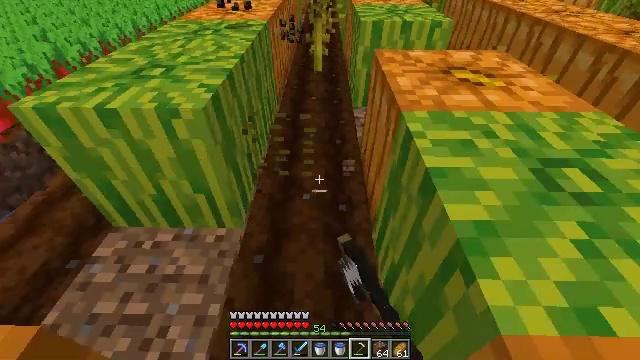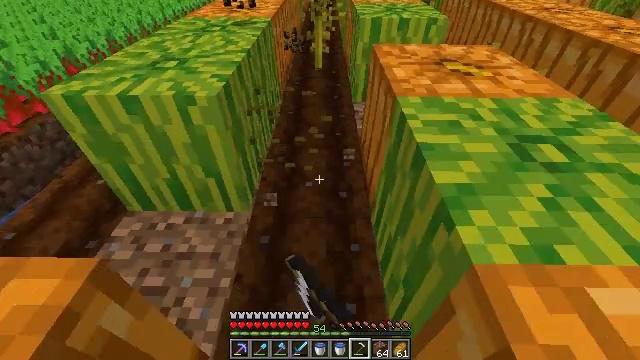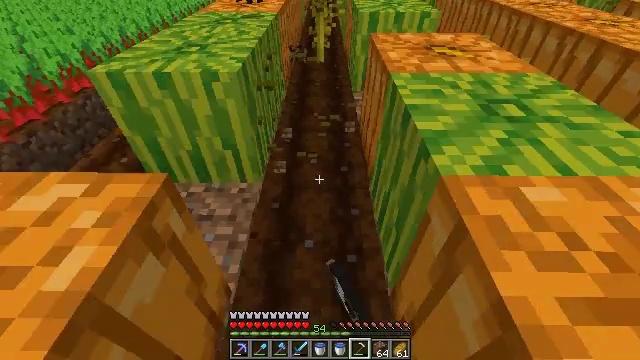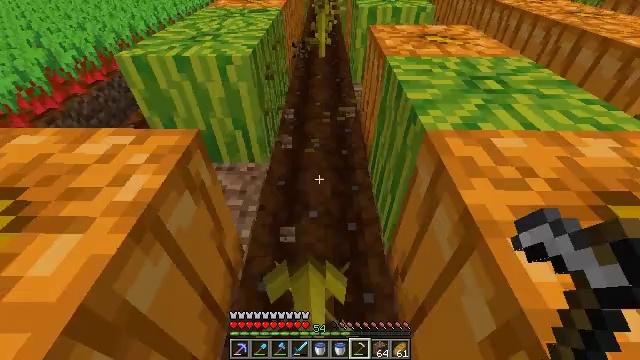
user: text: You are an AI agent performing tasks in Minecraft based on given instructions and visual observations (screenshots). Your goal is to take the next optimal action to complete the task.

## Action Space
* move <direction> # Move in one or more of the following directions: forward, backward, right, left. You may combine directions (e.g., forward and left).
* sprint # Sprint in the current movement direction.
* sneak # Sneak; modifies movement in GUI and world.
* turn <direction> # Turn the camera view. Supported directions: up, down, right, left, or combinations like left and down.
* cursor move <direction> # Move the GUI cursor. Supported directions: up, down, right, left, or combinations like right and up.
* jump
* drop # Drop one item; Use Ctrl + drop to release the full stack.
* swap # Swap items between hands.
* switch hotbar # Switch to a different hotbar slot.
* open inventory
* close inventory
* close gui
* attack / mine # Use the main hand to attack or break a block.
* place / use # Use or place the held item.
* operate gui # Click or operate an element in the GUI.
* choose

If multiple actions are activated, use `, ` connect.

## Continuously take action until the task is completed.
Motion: motion action
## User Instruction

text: Mine the attached melon stem.
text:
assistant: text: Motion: move back, sprint, attack / mine
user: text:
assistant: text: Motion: move back, sprint, attack / mine
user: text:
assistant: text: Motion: move back, sprint, attack / mine
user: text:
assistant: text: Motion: sprint, attack / mine